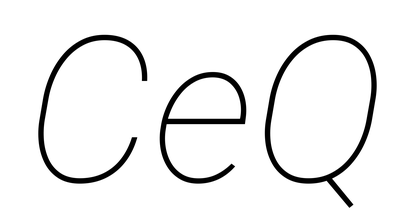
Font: Roboto-Italic_Thin_Italic